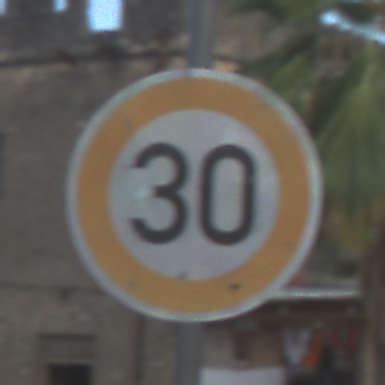
Verkehrszeichen: Geschwindigkeit30
Umgebung: Outdoor, Suburban
Tageszeit: MorningAfternoon
Wetter: PartlyCloudy
Licht: Natural
Jahreszeit: NotSpecified
Kontrast: LowContrast